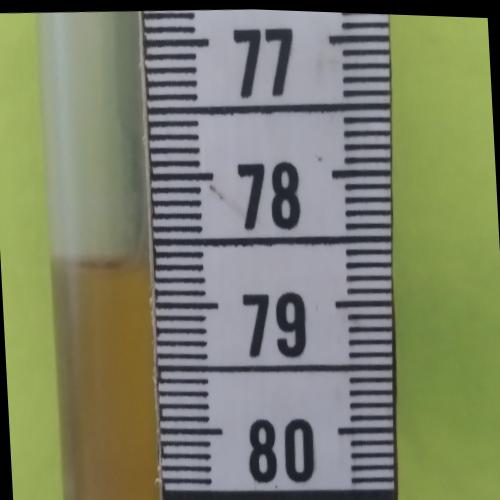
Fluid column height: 78.7 cm